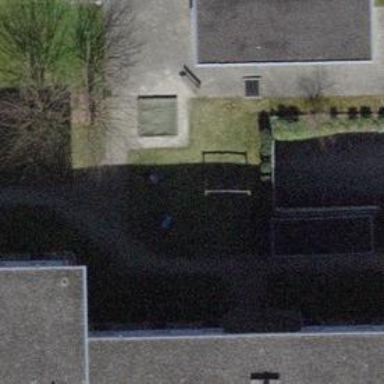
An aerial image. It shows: Playground area for leisure activities on the land.